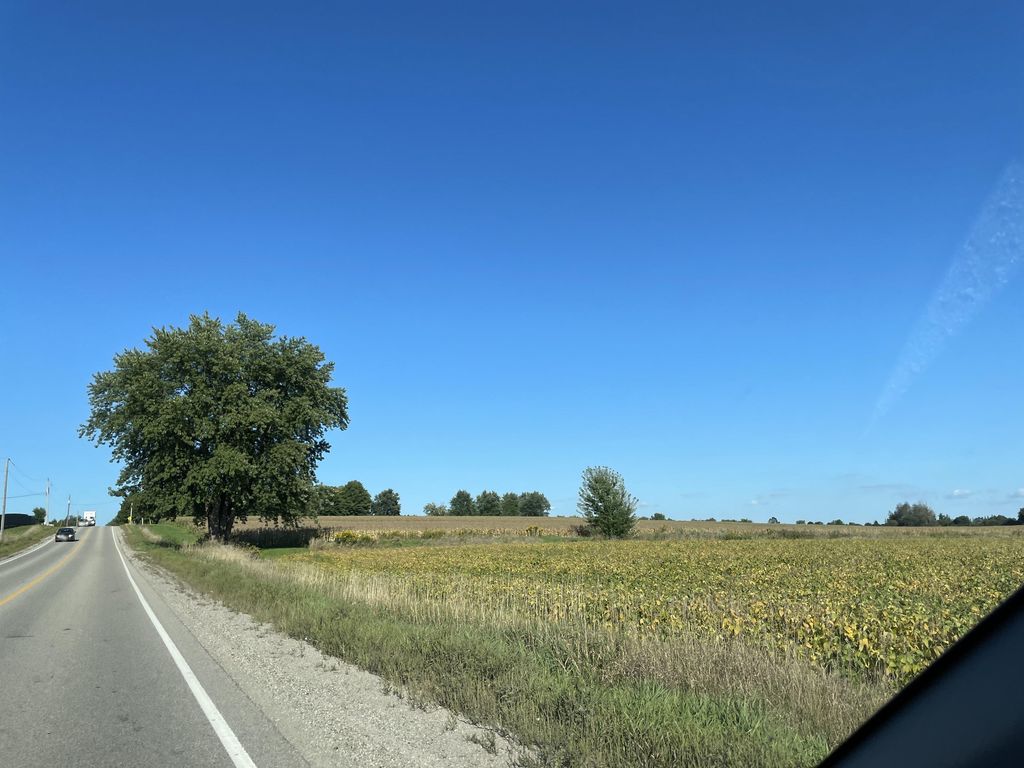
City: kitchener-waterloo